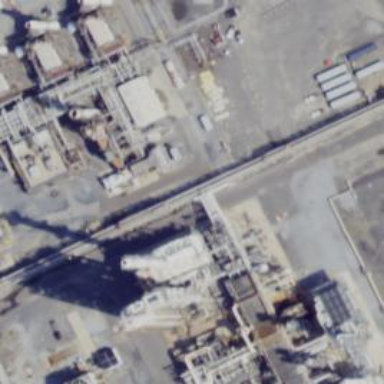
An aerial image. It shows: Gas turbine generator powered by gas.